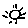
Label: sun